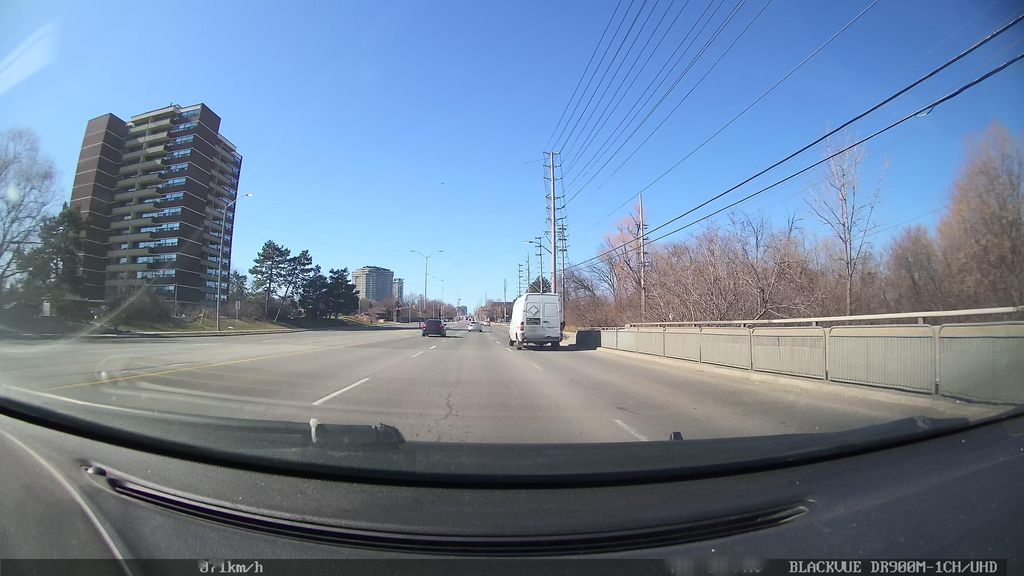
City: toronto